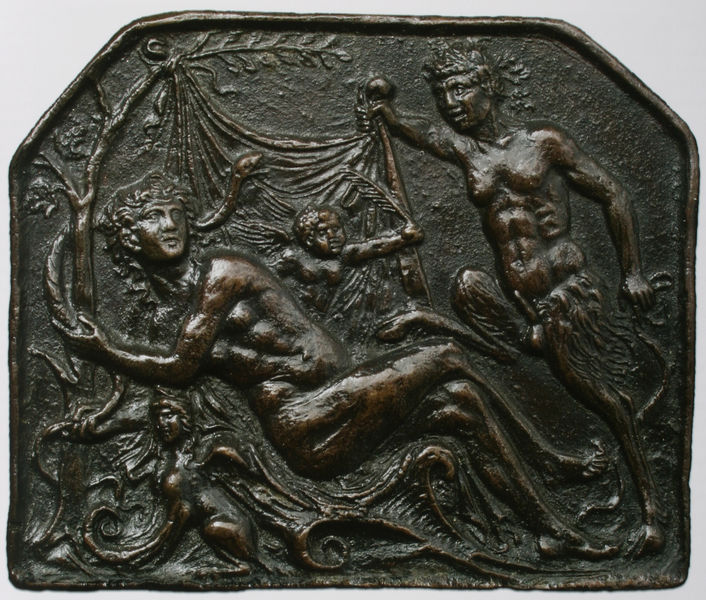
Titel: Nymphe, von einem Satyr entdeckt
Künstler: Andrea Riccio
Standort: Washington
Institution: National Gallery of Art, Kress Collection
Schlagwörter: akt, angriff, baum, blätter, feder, flügel, gott, körper, laub, mann, nackt, wasser, bäume, sitzen, äste, braun, brust, frau, männer, schwarz, szene, tier, tuch, schleife, gesichter, jung, band, falten, gesicht, mensch, horn, vorhang, ast, natur, stamm, strauch, gewässer, boden, haare, stoff, kind, personen, blatt, pflanzen, renaissance, affe, engel, putte, putto, ranken, beine, fell, hufe, schwanz, relief, brüste, füße, wellen, italien, stab, barun, angst, gewalt, wogen, tafel, olive, weiblich, muskeln, verzierung, metall, farn, nabel, bauch, bronze, platte, junge, erotik, liegend, oberschenkel, schenkel, zehen, masche, gestalt, foto, fotografie, abwenden, muskulös, katze, nacktheit, paradies, penis, antike, seil, zweig, sex, jungfrau, stich, kupfer, gefahr, plakette, furcht, schlange, allegorie, kranz, mythologie, jagd, hufen, photo, palmzweig, verführung, jüngling, männlich, mantegna, antik, hölle, teufel, satyr, versuchung, faun, kentaur, lust, pan, verfolgung, wesen, zentauer, fabelwesen, florenz, urwald, venus, überschlagen, hörner, gepresst, amor, geflügelt, guss, bock, fotographie, objekt, bocksbeine, drache, schutz, bronzeguss, legende, sphinx, brauch, farne, mantua, hoden, erregung, glied, sagen, bauchmuskeln, ovid, freu, ölbaum, skuptur, erregt, antike mythologie, saturn, erektion, wildheit, ablehnung, geschlechtsakt, bronzerelief, silen, andrgyn, antike sage, besteigen, chimere, errektion, gepresstes relief, messng, schalfende venus, willig, harpyie, durcht, aufgezeichnet, küpferstick